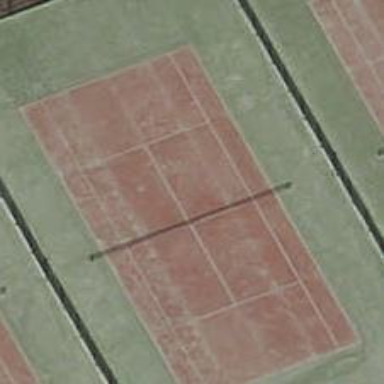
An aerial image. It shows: Tennis court on the leisure land pitch.